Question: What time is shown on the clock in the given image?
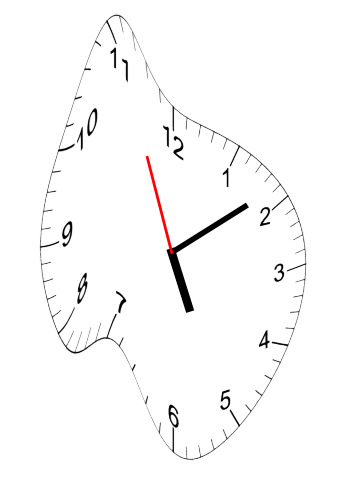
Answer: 05:08:56